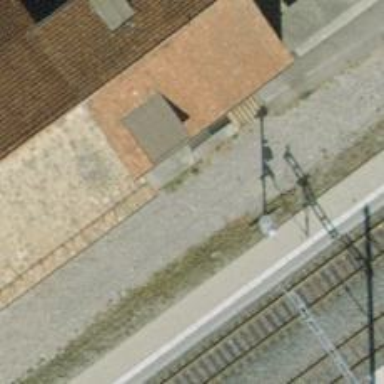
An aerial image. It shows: Siding track with one rail track.